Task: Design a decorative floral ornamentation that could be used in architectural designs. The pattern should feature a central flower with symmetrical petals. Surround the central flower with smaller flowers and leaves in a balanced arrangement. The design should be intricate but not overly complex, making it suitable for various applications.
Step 352:
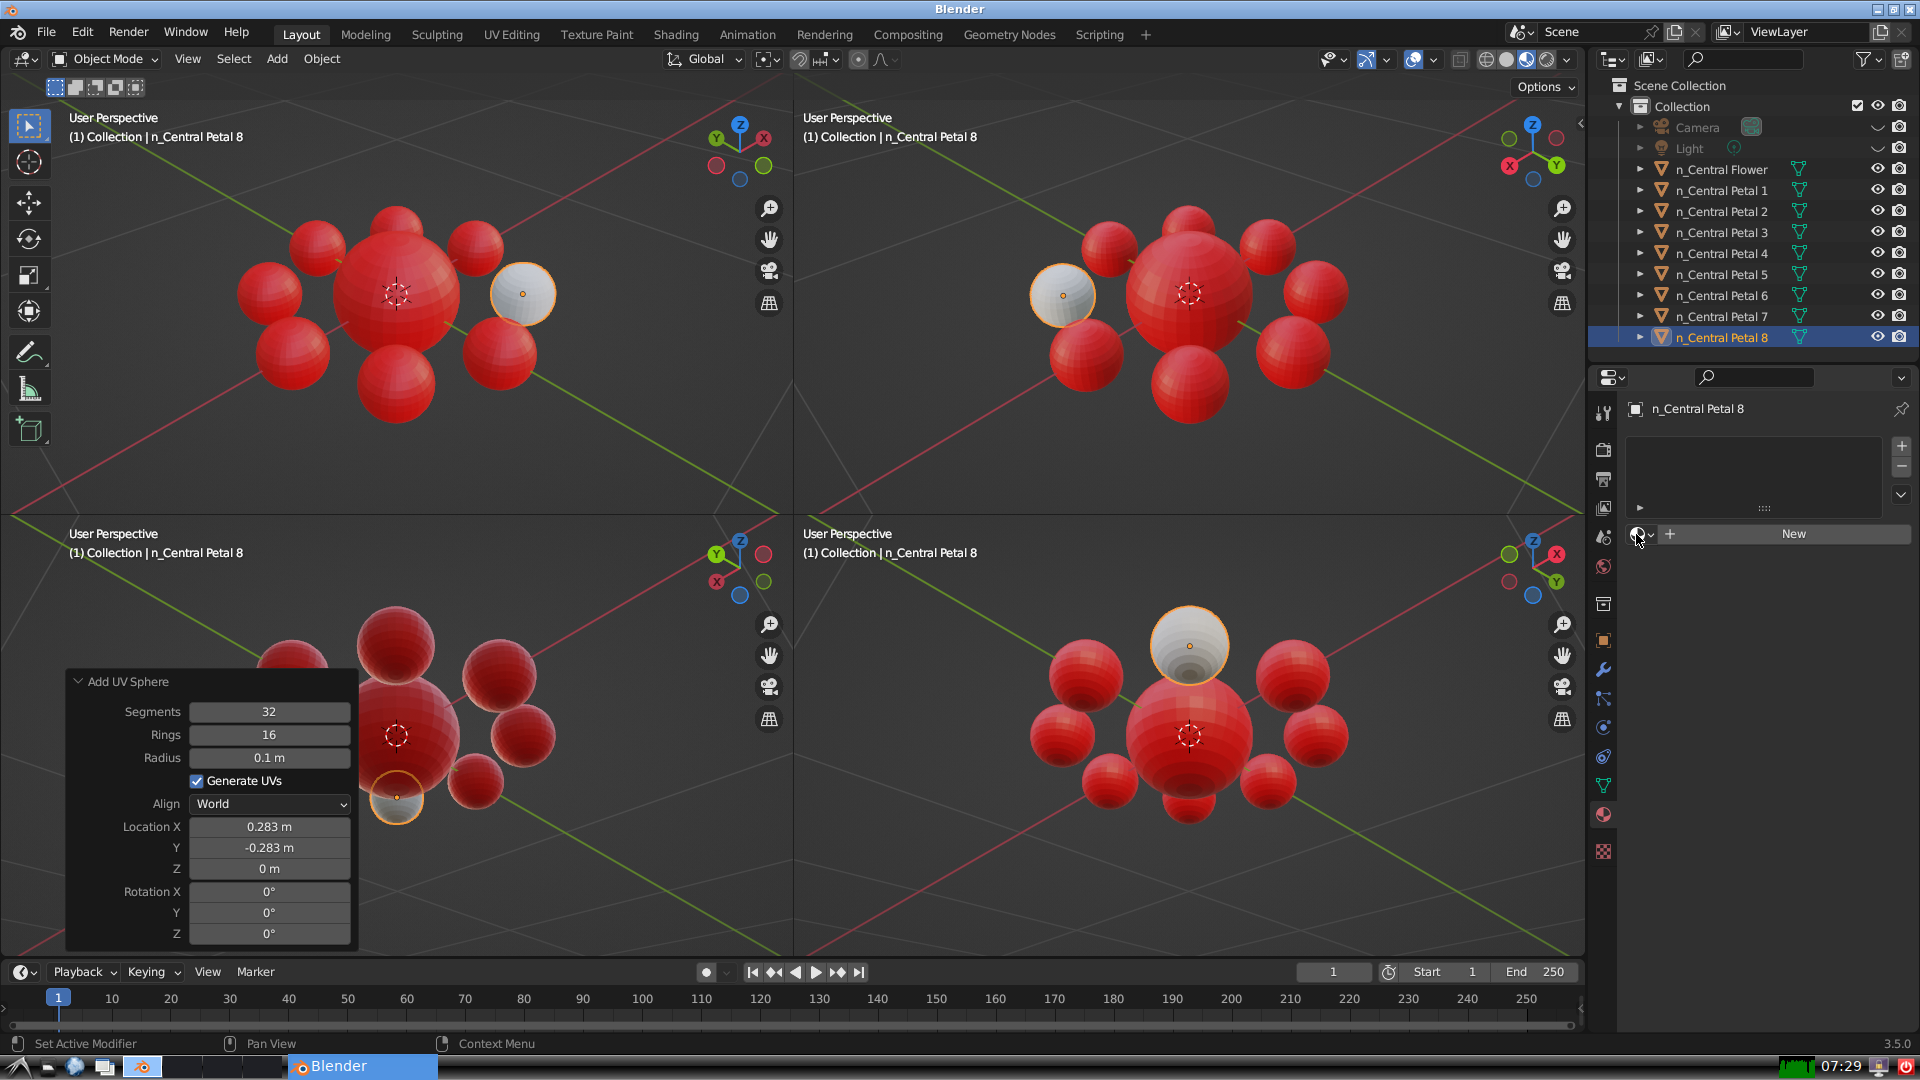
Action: click: no